Aerial crown-view tile of a tropical tree (Barro Colorado Island, Panama), acquired 20250915:
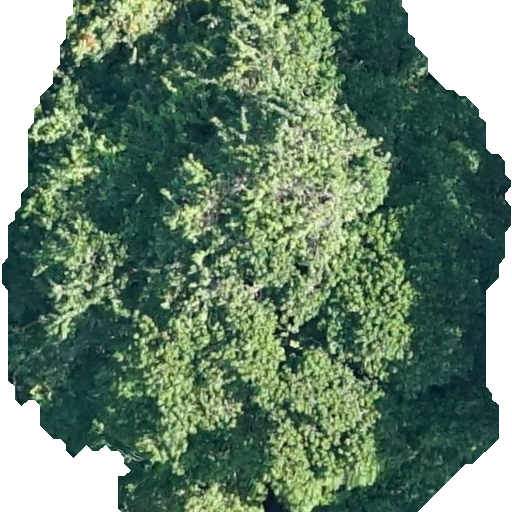
Species: Hura crepitans
GBIF accepted scientific name: Hura crepitans
Crown area: 341.485 m²